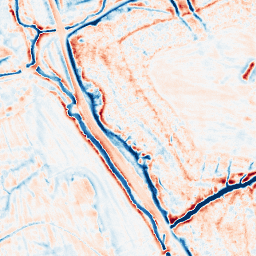
Category: edge_preserving
Decomposition family: bilateral
Decomposition parameters: d: 15
sigma_color: 50
sigma_space: 100
Upsampling method: sinc_blackman
Upsampling parameters: scale: 4
kernel_size: 16
Upsampling scale: 4